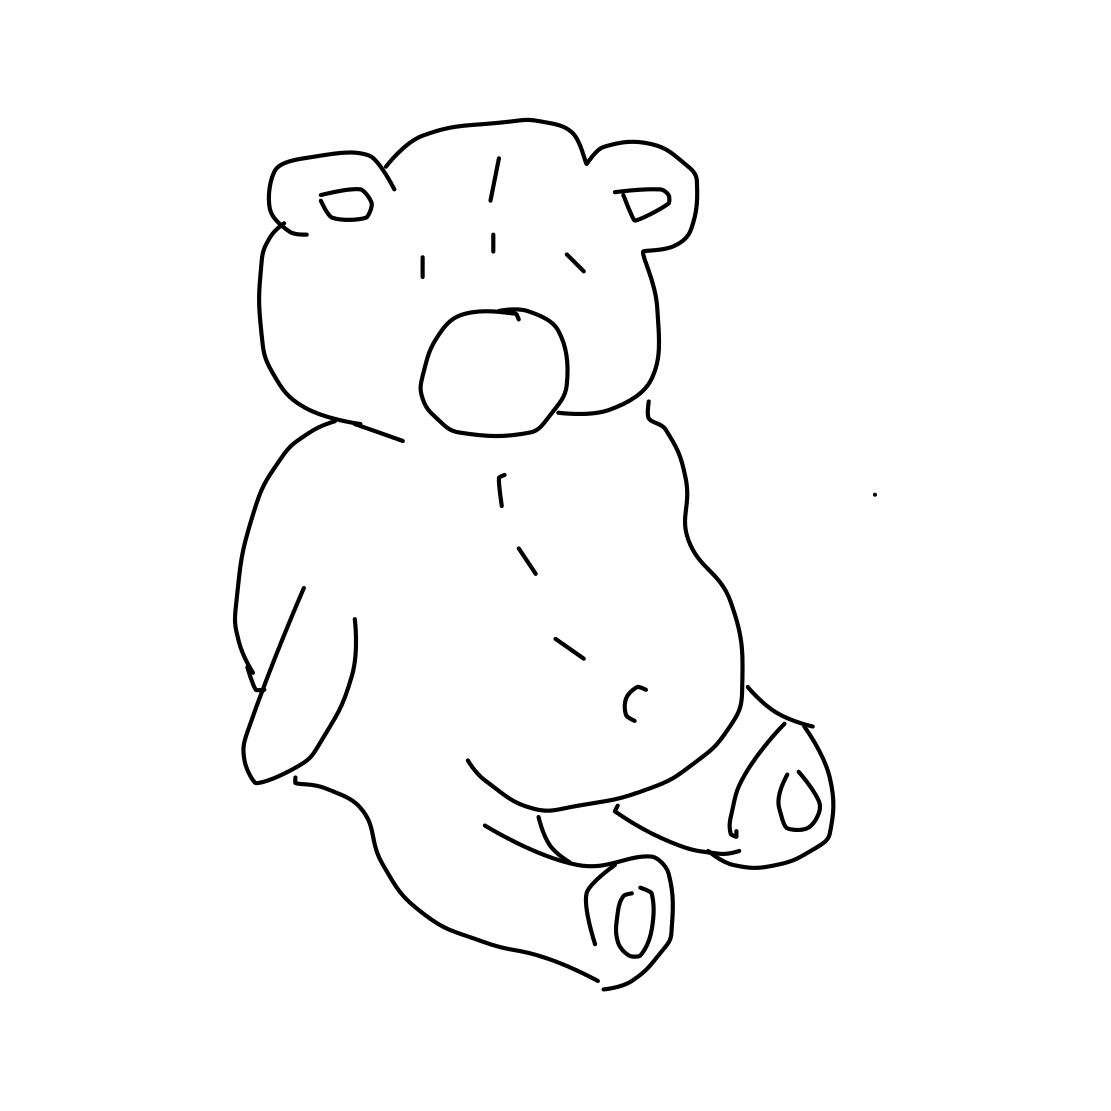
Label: teddy-bear